Field crop: tomato
Growth stage: 1
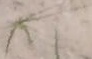
Species: cyperus